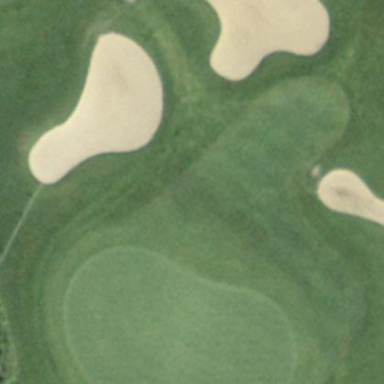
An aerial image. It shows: Sand bunker on golf course.